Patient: sex F, age 41
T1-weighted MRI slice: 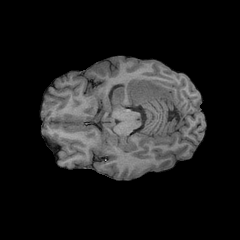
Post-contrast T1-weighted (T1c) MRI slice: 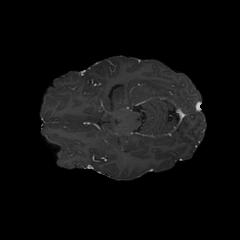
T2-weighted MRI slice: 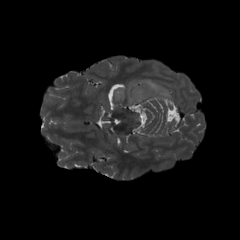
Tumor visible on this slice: yes
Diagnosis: Glioblastoma, IDH-wildtype
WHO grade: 4